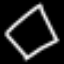
Label: diamond